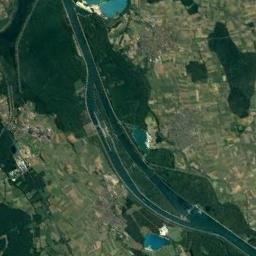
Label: river